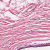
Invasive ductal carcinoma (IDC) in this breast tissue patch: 0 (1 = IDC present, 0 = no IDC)